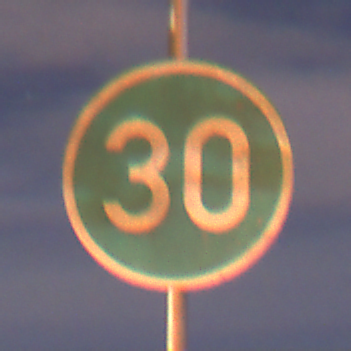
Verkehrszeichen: VorgeschriebeneMindestgeschwindigkeit
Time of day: Night
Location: Outdoor (Suburban)
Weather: PartlyCloudy
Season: NotSpecified
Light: Artificial